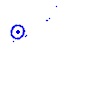
Particle: kaon